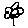
Label: flower